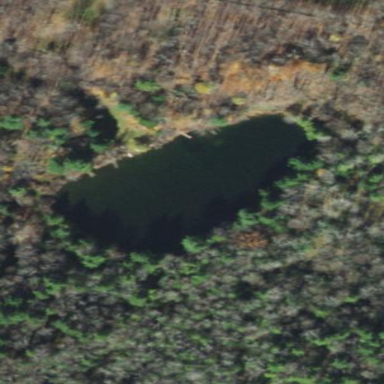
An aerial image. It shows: Pond surrounded by natural water.